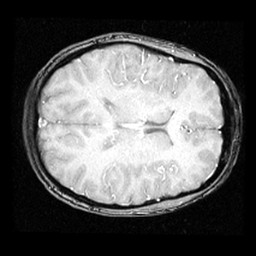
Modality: inplaneT1
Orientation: axial
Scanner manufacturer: ge
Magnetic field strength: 3 T
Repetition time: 0.2 s
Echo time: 0.0036 s